Question: I'm having problems to configure my server environment, the PHP with PDO is not formatting the date like the localhost.
To test it, I created two connections (using pdo with oci and mysql).
On localhost, oci and mysql runs normally, but on server only the mysql maintains the correct format.
IMPORTANT DETAIL: On sqldeveloper, it shows the data in the same format like localhost pdo/oci.
MY LOCALHOST IS WINDOWS 7 AND MY SERVER IS LINUX DEBIAN X64.
What could to be happening with pdo/oci on server?
Code:
'''
<!DOCTYPE html PUBLIC "-//W3C//DTD XHTML 1.0 Transitional//EN" "http://www.w3.org/TR/xhtml1/DTD/xhtml1-transitional.dtd">
<html xmlns="http://www.w3.org/1999/xhtml">
<head>
<meta http-equiv="Content-Type" content="text/html; charset=utf-8" />
<title>Documento sem titulo</title>
</head>
<body>
<?php
try
{
$params->host = "172.0.0.0:1521";
$params->dbname = "geo";
$params->user = "root";
$params->pass = "";
$conn = new PDO("oci:dbname=//$params->host/$params->dbname;charset=UTF8", "$params->user", "$params->pass");
$conn->setAttribute(PDO::ATTR_ERRMODE, PDO::ERRMODE_EXCEPTION);
$stmt = $conn->prepare("select * from tb_geooficio where tipo = 1 and cadastro_im = 37693500 ");
$stmt->execute();
$result = $stmt->fetchAll(PDO::FETCH_ASSOC);
print_r($result);
}
catch(Exception $e)
{
echo $e->getMessage();
}
?>
<?php
try
{
$host = "200.0.0.1";
$user = "postmaster";
$pass = "^PostM@ster^";
$db = "bd_controleinternet";
$conn = new PDO("mysql:host=$host; dbname=$db", "$user", "$pass");
$conn->setAttribute(PDO::ATTR_ERRMODE, PDO::ERRMODE_EXCEPTION);
$stmt = $conn->prepare("select * from tbl_secretaria where sec_id = 7");
$stmt->execute();
$result = $stmt->fetchAll(PDO::FETCH_ASSOC);
print_r($result);
}
catch(Exception $e)
{
echo $e->getMessage();
}
?>
</body>
</html>
'''
Result:

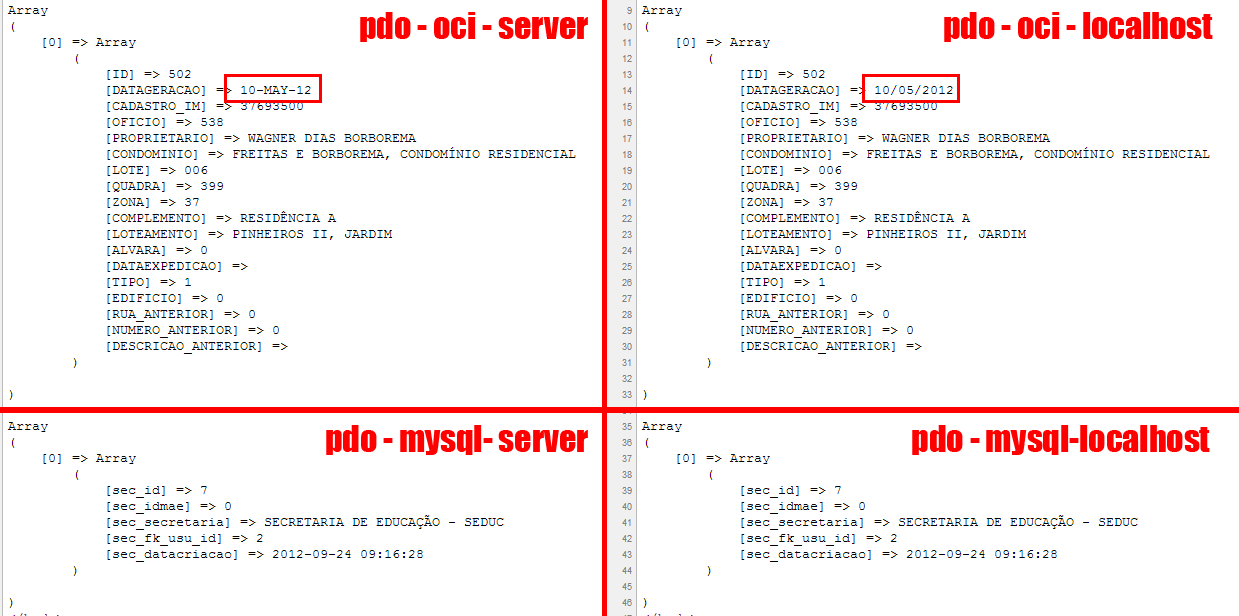
Answer: In Oracle, you can use the following to change the default format used for date conversion to match the MySQL default:
'''
ALTER SESSION SET NLS_DATE_FORMAT='yyyy-mm-dd hh24:mi:ss';
'''
This will make the Oracle dates output like MySQL dates always do.
You can make this happen on every connect with PDO:
'''
$driver_options = array( PDO::MYSQL_ATTR_INIT_COMMAND => 'ALTER SESSION...' );
try {
$dbh = new PDO($dsn, $user, $pw, $driver_options);
}
catch (PDOException $e) {
// Handle exception
}
'''
Both Oracle and MySQL also have functions to format dates explicitly, which you can call in expressions in your query select-list. But in Oracle the function is TO_CHAR() and in MySQL the function is DATE_FORMAT(), which makes it harder to write RDBMS-independent code.
---
Re your comment:
It seems the NLS_DATE_FORMAT can be set globally in 'initORCL.ora', it can be set by a LOGON trigger, it can be set at the session level, etc. This could account for the different behavior in two different environments. Here's an interesting post about it:
<URL>